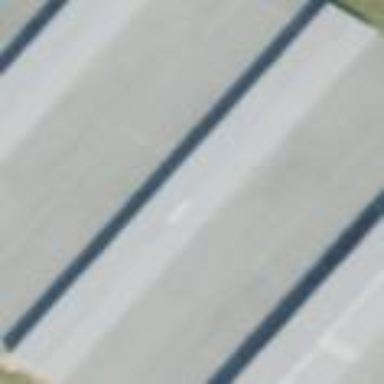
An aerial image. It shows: Hangar building at the airport.